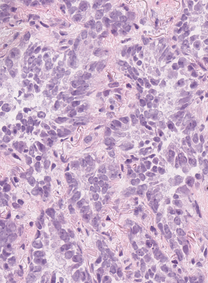
Tumor epithelial tissue: yes
Tumor-associated stroma tissue: no
Normal tissue: no